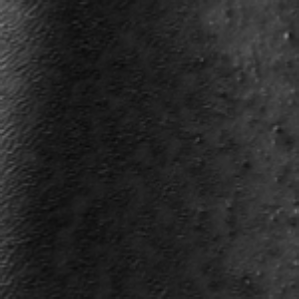
Label: frost